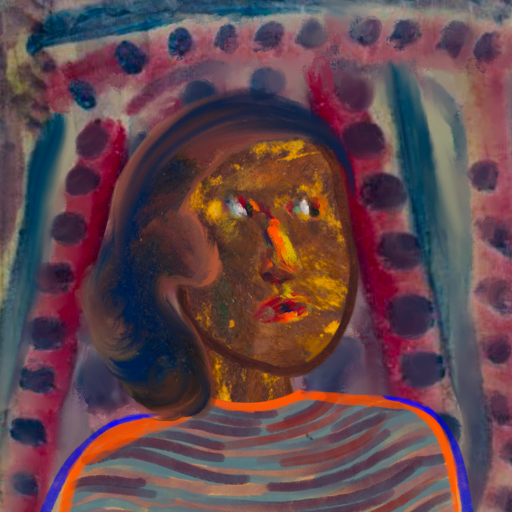
Background: HillGirl, Head And Neck Side: Comrade, Face Side: An_Impression, Bust: Experience, Hair Side: Mother_And_Son_Son, Head Accessory: Blank, Second Necklace: Blank, Necklace: Blank, Baby: Blank